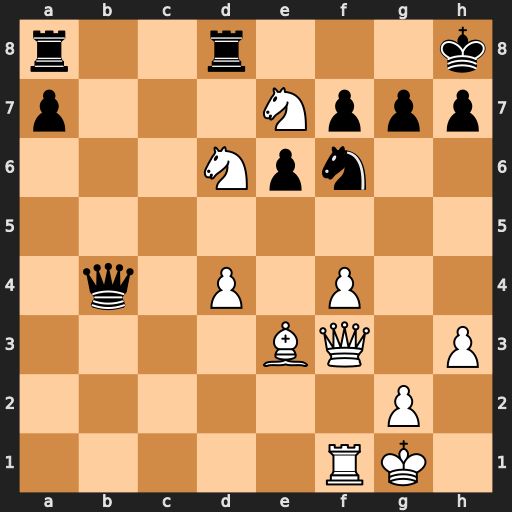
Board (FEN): r2r3k/p3Nppp/3Npn2/8/1q1P1P2/4BQ1P/6P1/5RK1
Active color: w
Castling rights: -
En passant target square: -
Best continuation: Nxf7#